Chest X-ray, PA view. Patient: 49 years old, sex M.
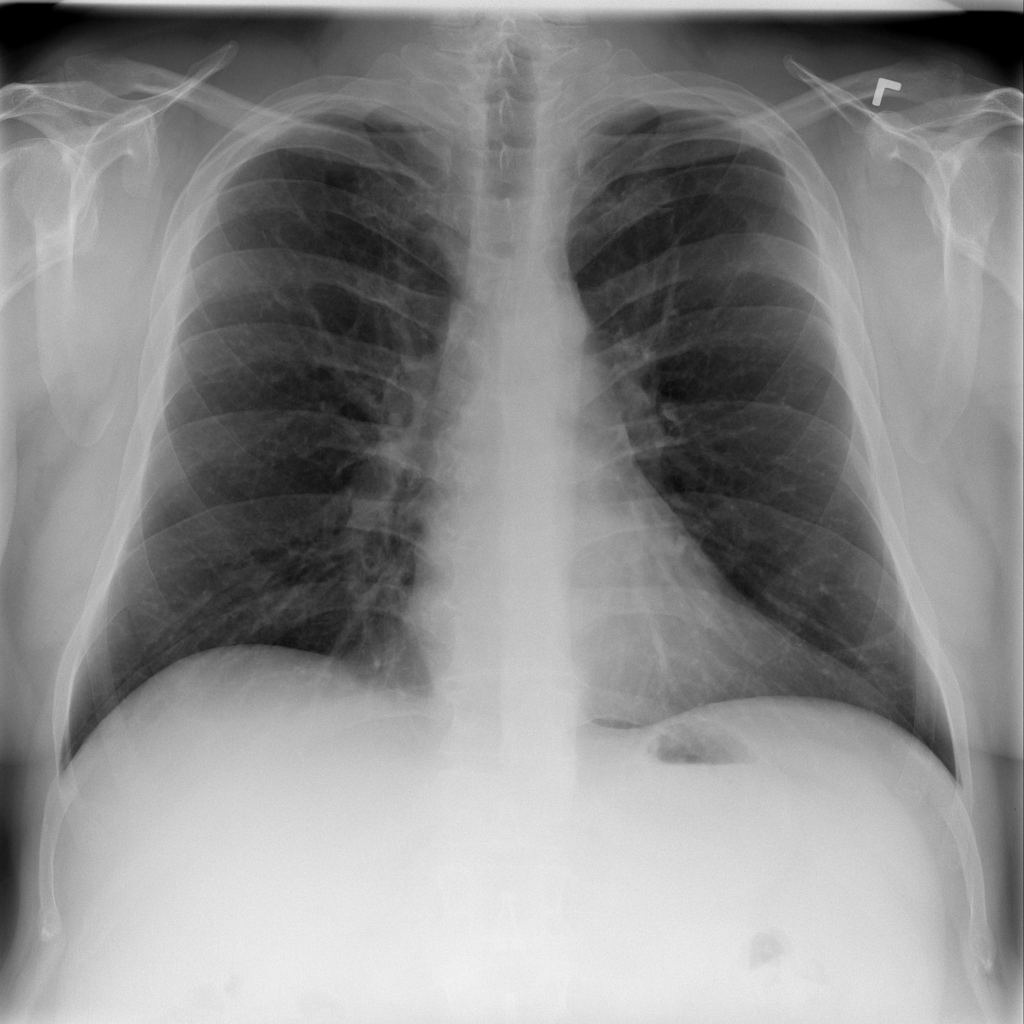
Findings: Atelectasis